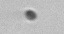
Label: nanoplankton_mix